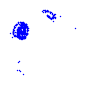
Particle: electron